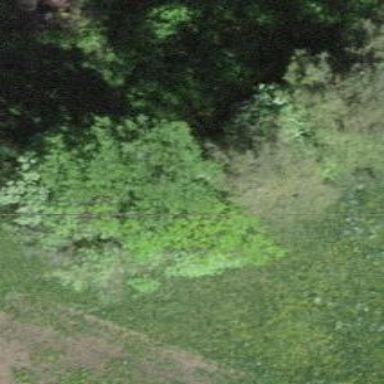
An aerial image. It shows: Forest area.